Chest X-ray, AP view. Patient: 28 years old, sex F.
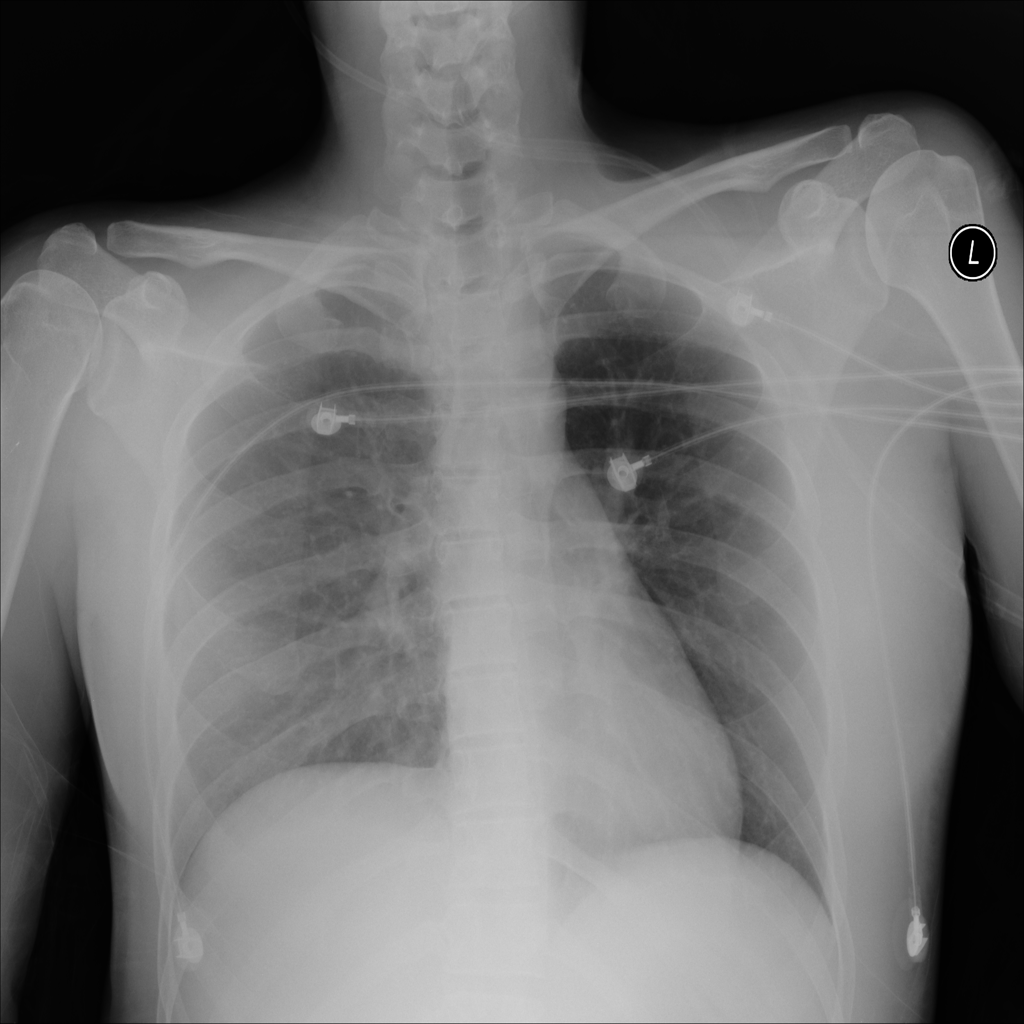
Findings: No Finding